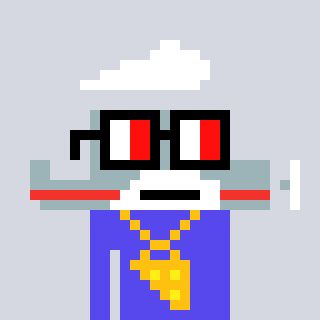
a pixel art character with square glasses with black frames and red eyes, a plane-shaped head and a computerblue-colored body on a cool background